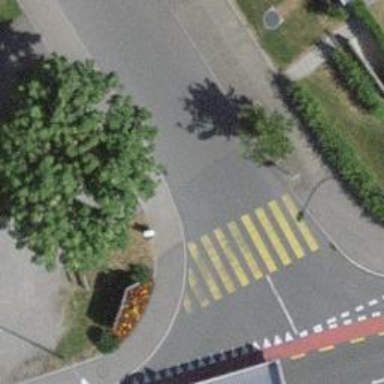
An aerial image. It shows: Uncontrolled zebra crossing on the road.